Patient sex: F
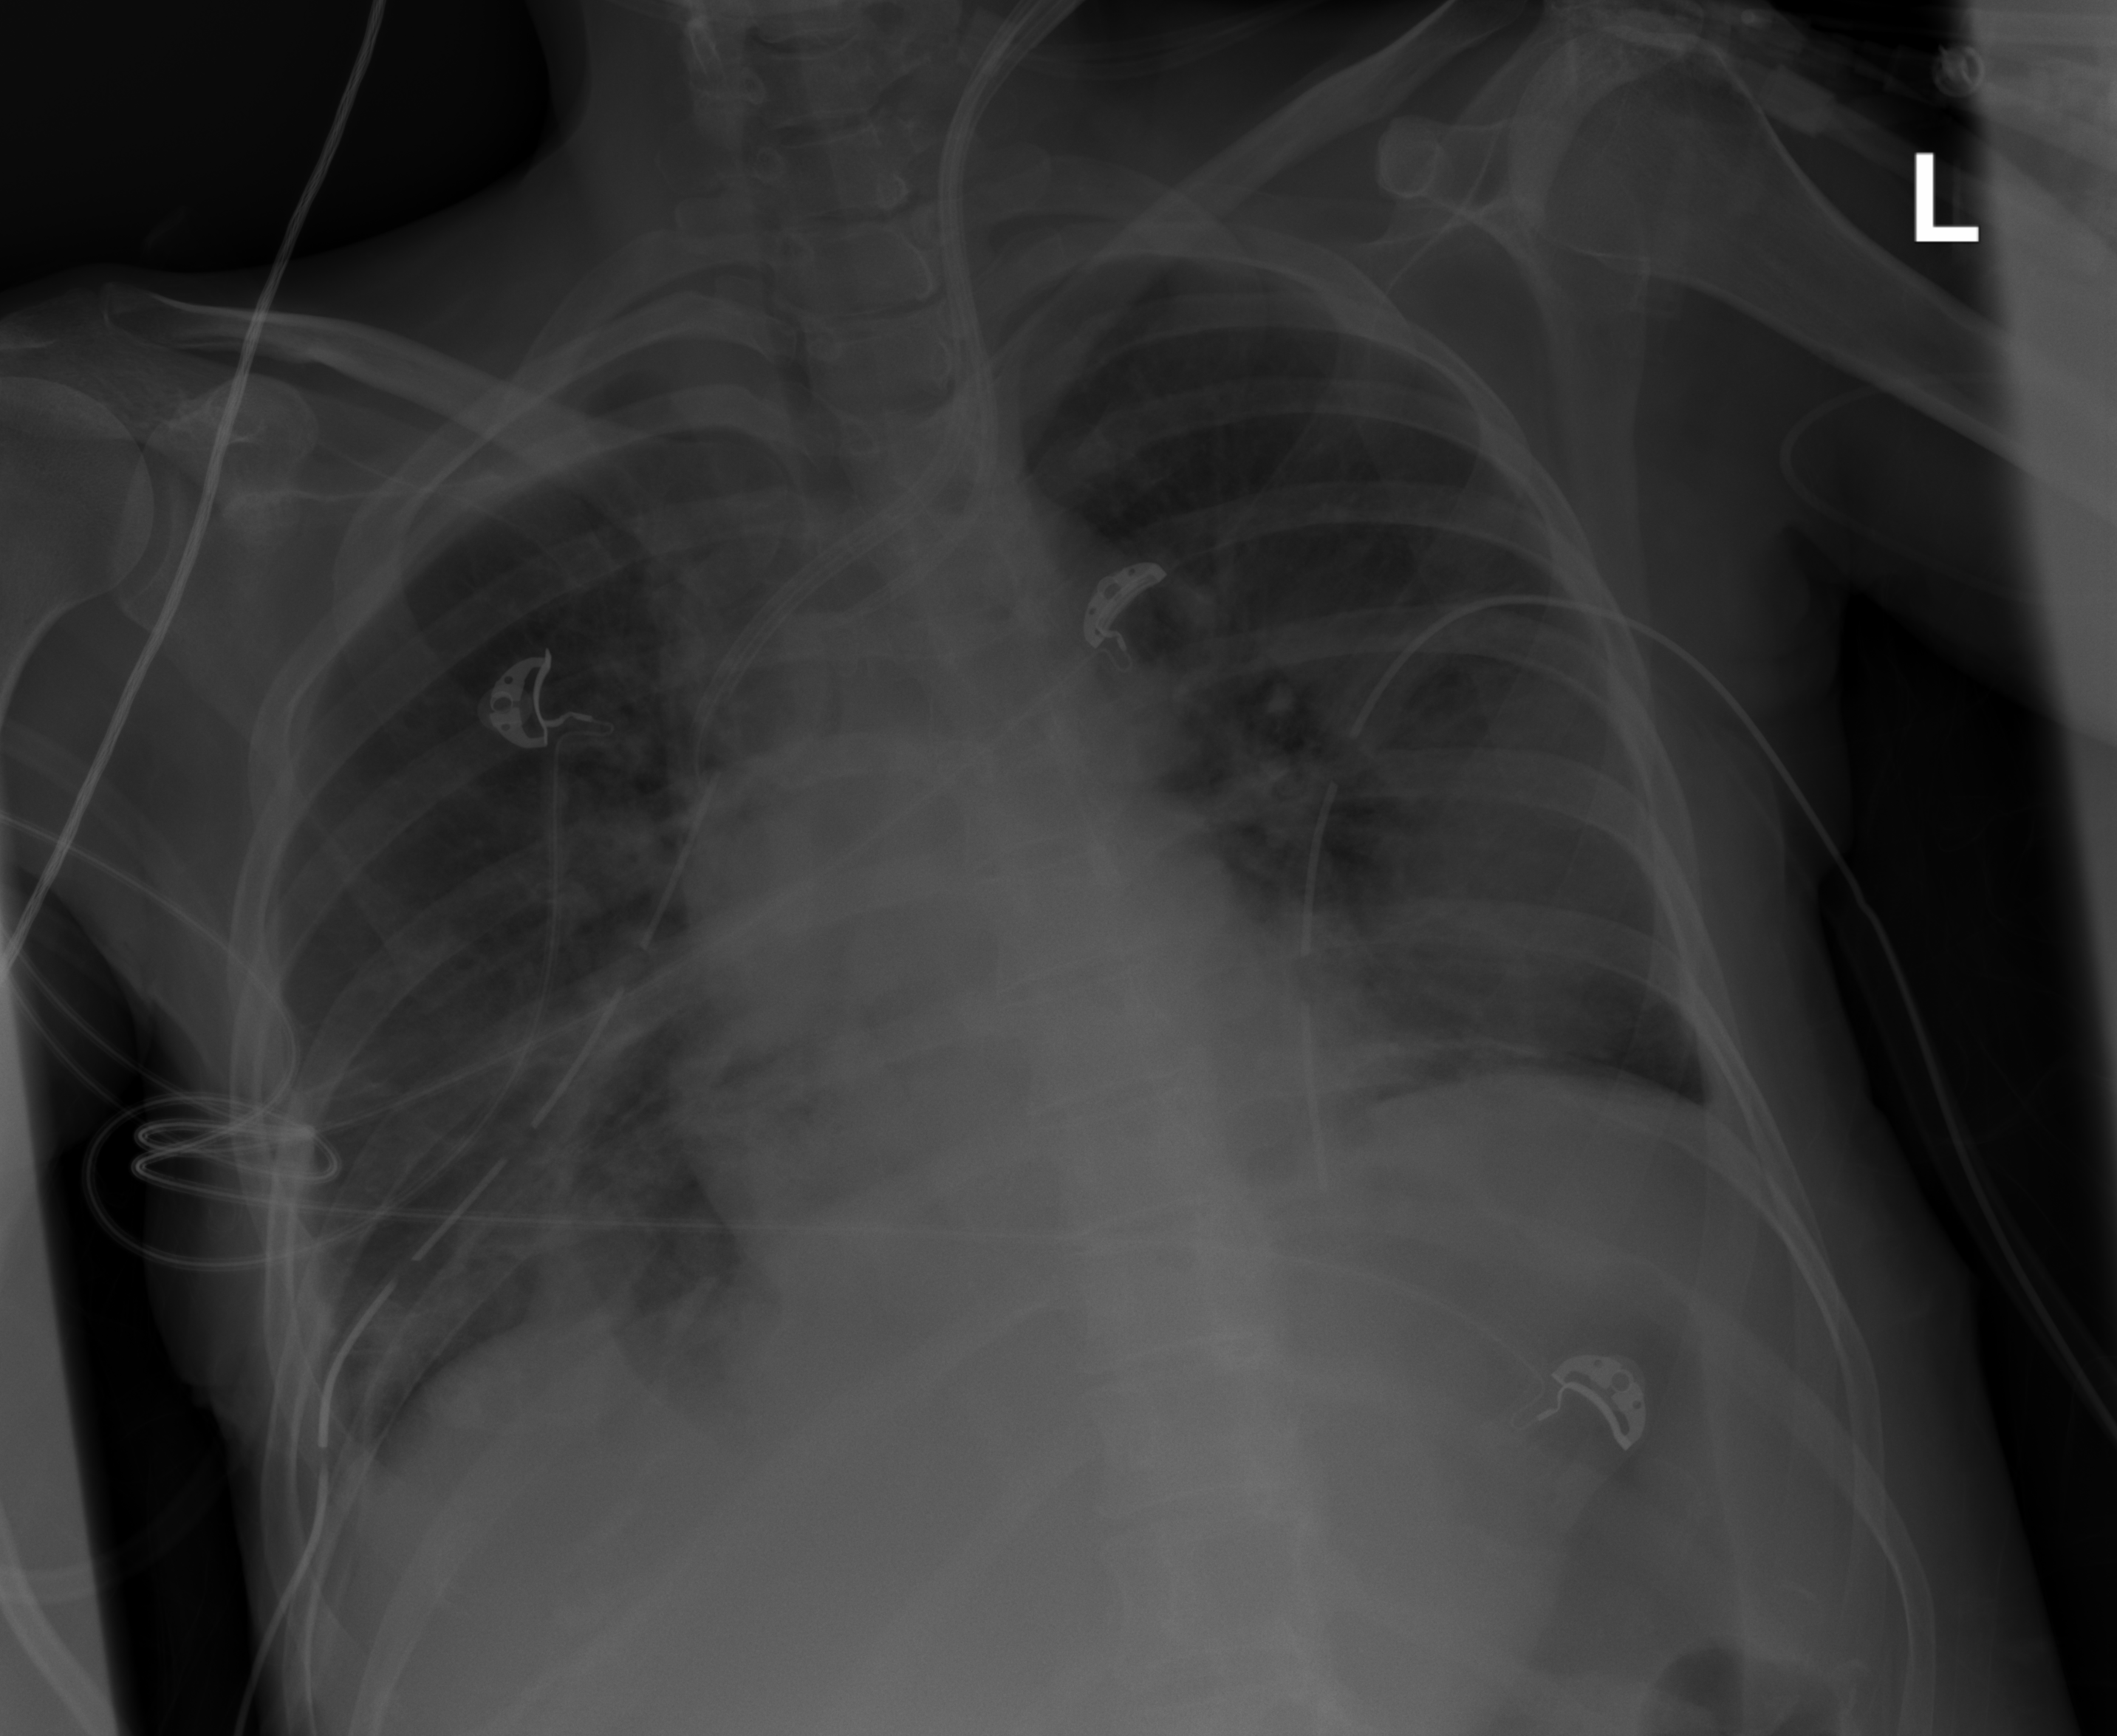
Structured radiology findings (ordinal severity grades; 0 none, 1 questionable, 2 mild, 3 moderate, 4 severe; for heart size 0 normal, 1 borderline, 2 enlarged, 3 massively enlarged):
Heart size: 1
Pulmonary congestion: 0
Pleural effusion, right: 2
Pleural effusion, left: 0
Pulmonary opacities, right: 0
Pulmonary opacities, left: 0
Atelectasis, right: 2
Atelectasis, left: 0